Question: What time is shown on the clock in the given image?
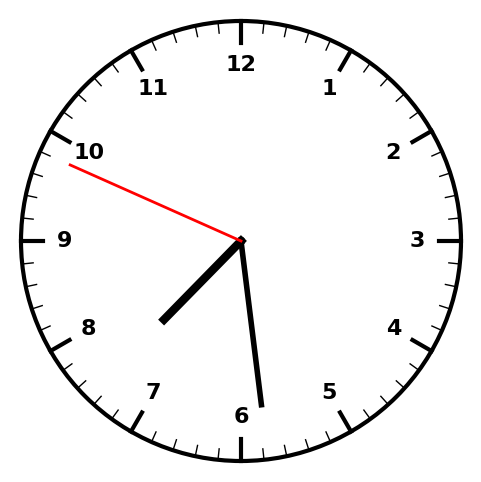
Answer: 07:28:49